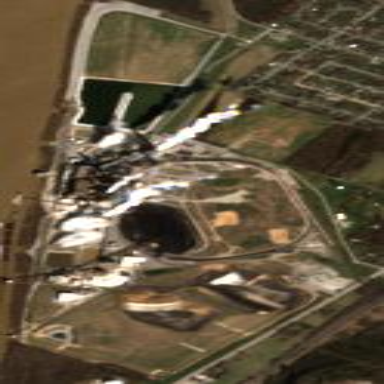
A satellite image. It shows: Industrial area with coal power plant.